Interaction volume radius: 10 \u00c5
Interaction volume height: 15 \u00c5
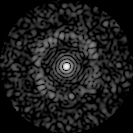
Disorder parameter: 0.8026